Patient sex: M
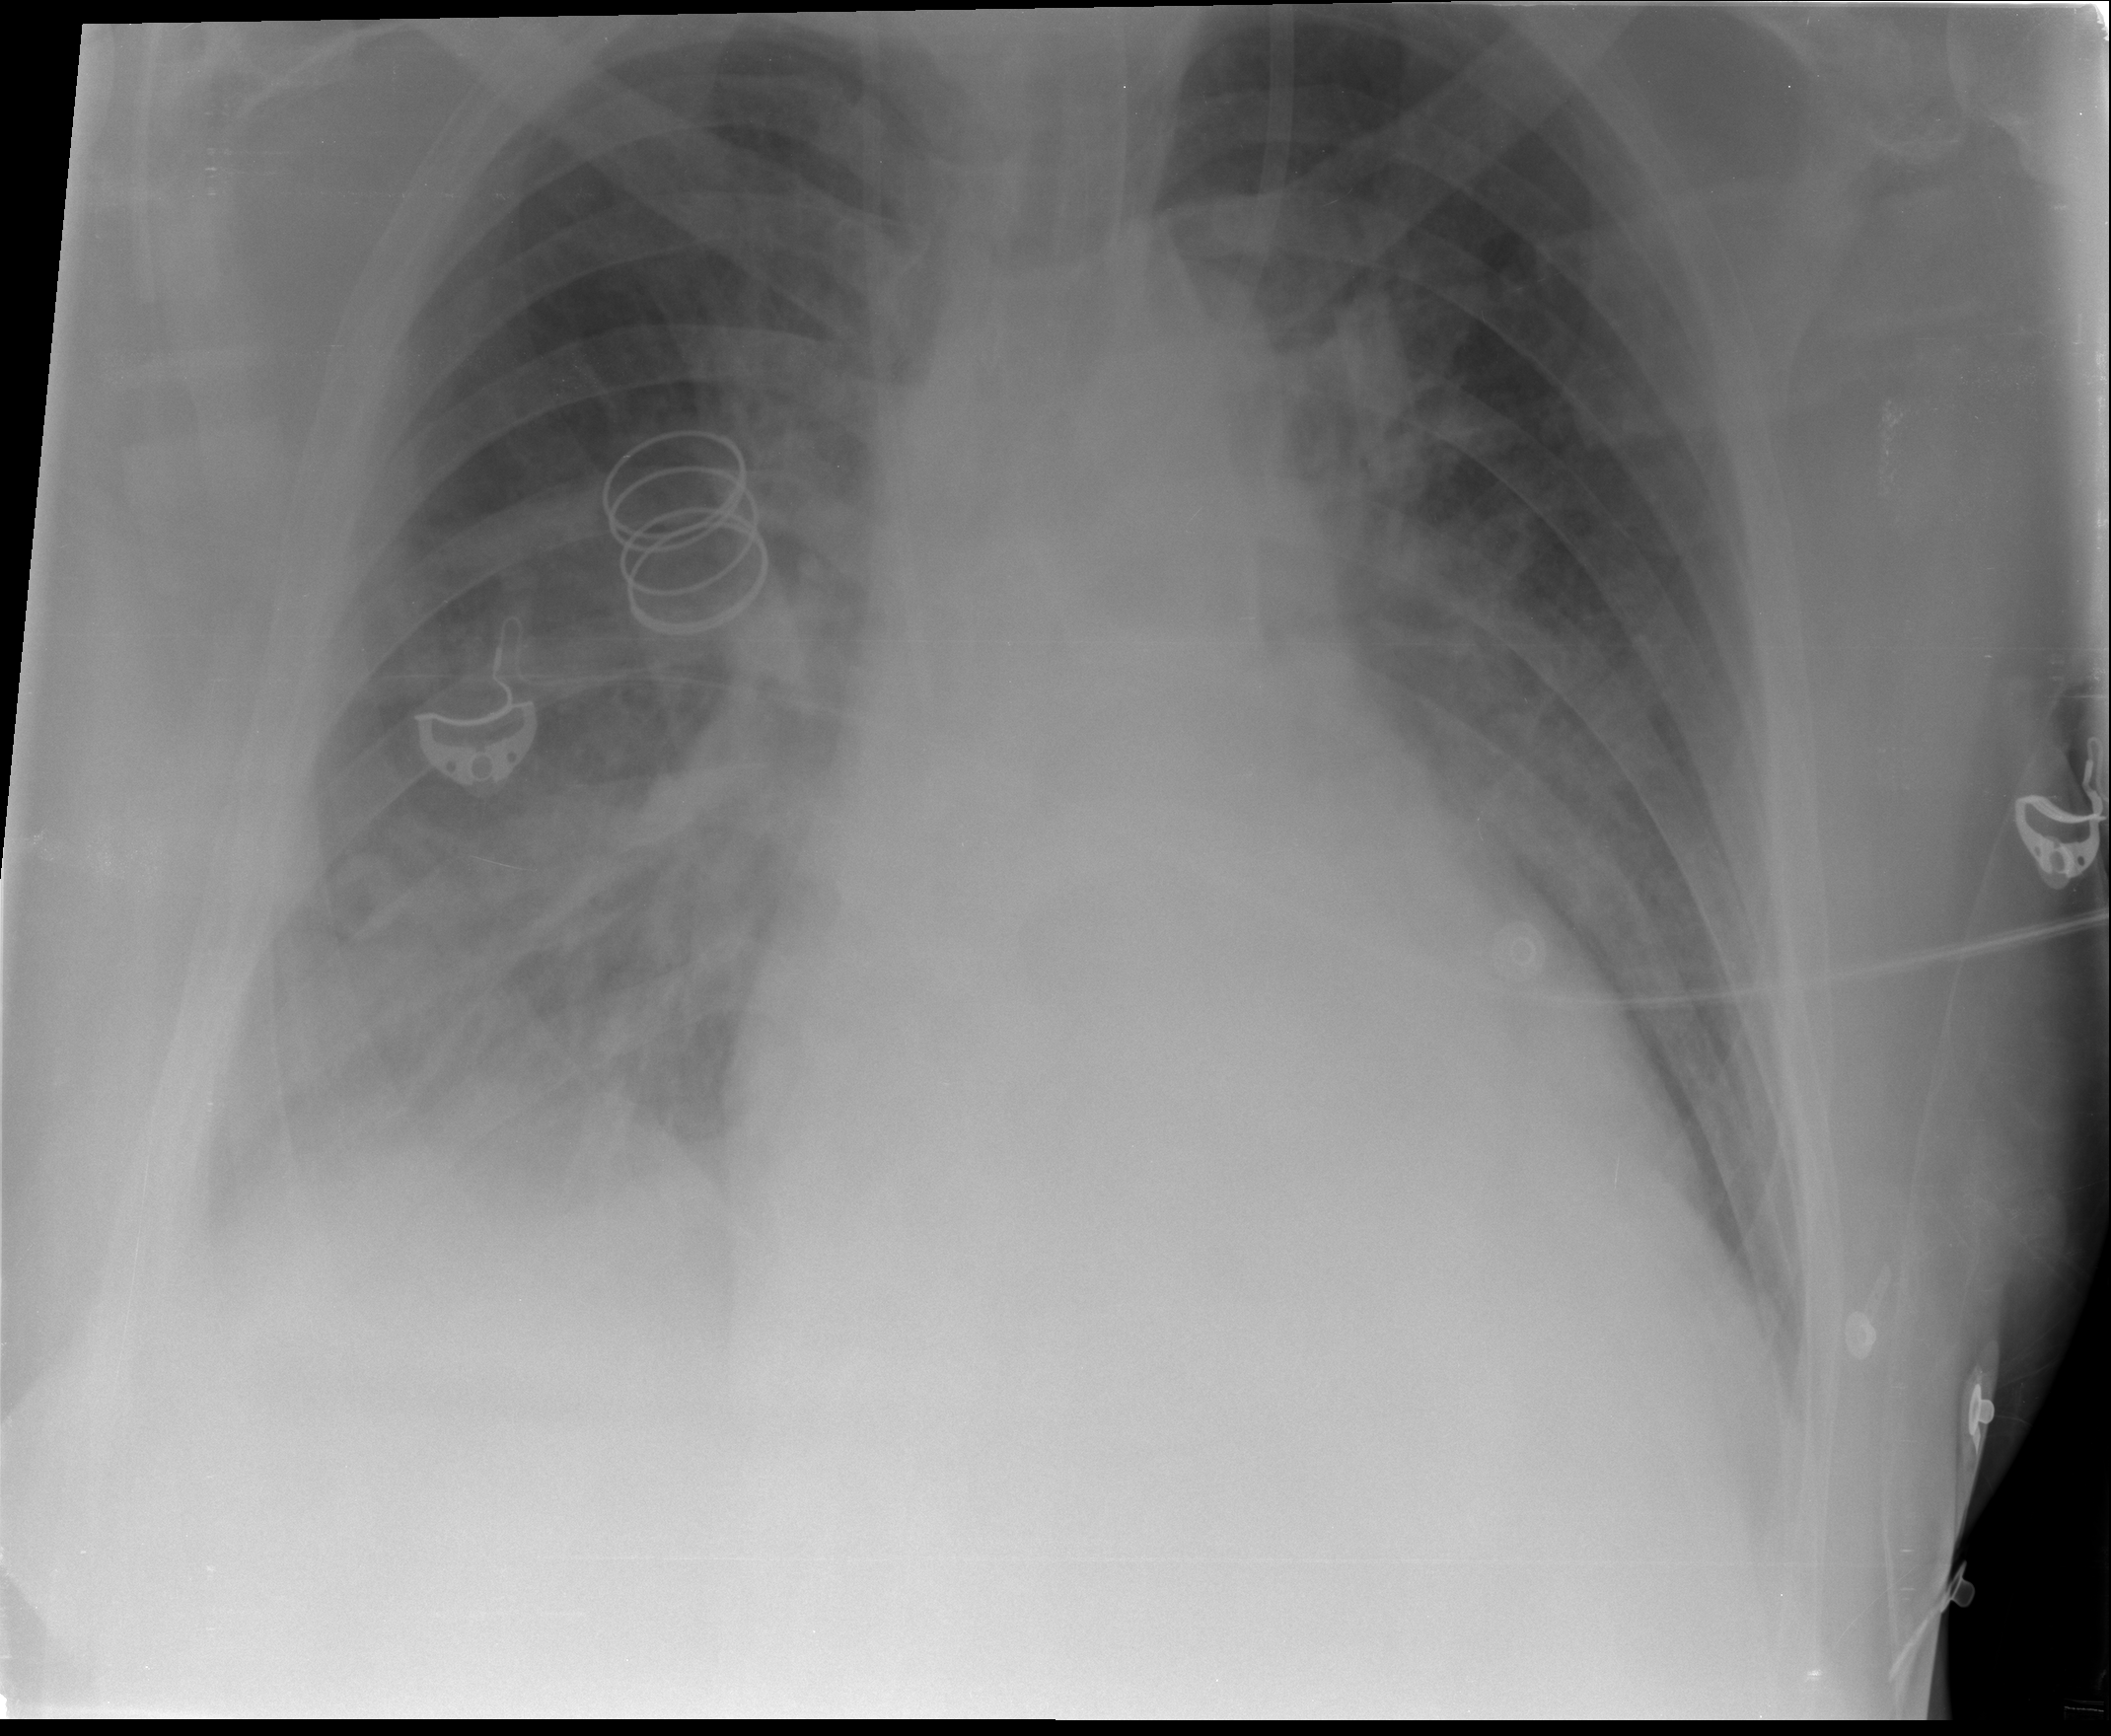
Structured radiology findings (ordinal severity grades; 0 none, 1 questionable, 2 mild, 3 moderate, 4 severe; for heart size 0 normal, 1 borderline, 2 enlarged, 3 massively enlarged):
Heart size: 2
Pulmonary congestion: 2
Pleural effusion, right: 2
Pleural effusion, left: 0
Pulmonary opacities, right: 3
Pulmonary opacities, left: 2
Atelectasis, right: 2
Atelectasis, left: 2